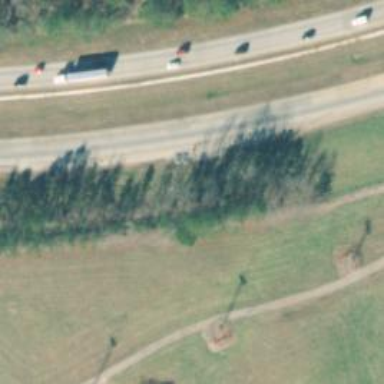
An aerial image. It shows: Trunk highway.